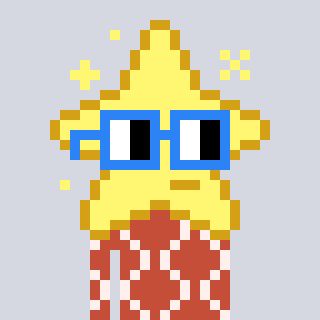
a pixel art character with square blue glasses, a star-shaped head and a rust-colored body on a cool background